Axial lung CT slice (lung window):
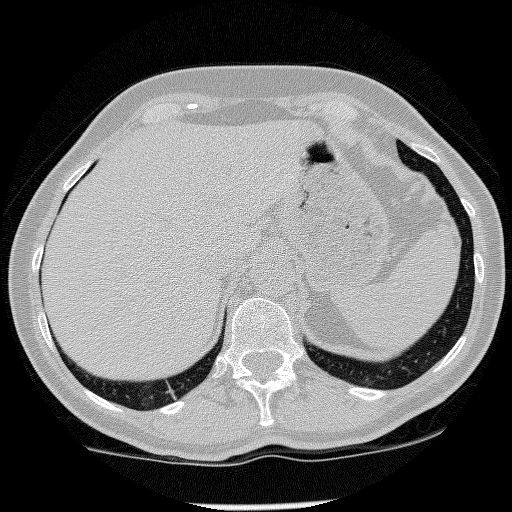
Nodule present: no